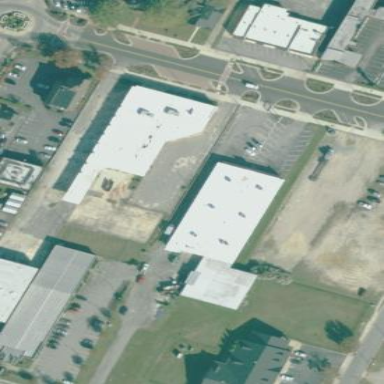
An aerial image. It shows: Commercial building.